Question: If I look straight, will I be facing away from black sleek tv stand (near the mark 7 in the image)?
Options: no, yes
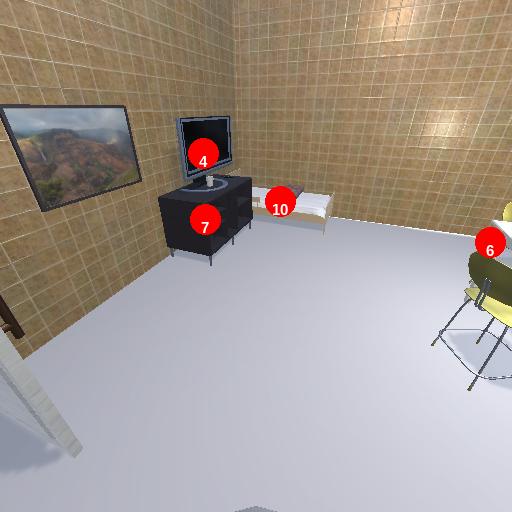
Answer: no